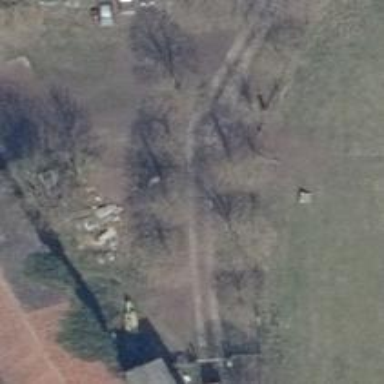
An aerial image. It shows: Row of trees in natural setting.